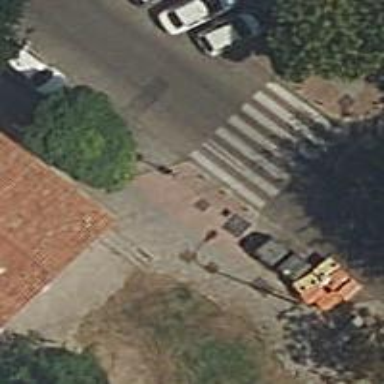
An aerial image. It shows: Zebra crossing on the road.